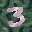
Label: 3